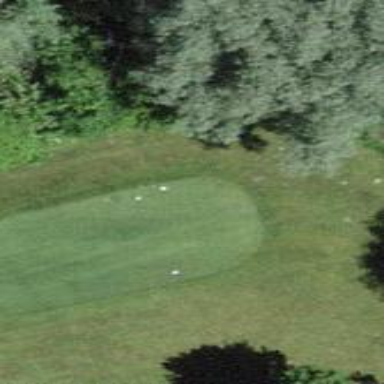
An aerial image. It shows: Golf tee.